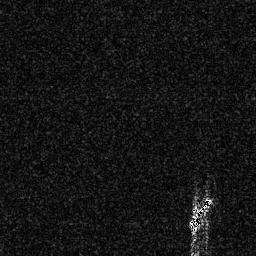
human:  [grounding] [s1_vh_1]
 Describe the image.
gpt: In the satellite image, there is  <ref>1 medium ship </ref> <box>[[72, 76, 83, 90, 0]]</box> located at bottom right.